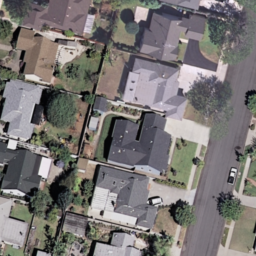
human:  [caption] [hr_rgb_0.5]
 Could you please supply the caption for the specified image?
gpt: Many houses with plants surrounded in the medium residential area .

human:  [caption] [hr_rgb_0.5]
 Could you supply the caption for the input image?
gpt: A medium residential area with houses and trees .

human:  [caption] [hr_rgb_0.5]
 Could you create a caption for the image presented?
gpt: It is a medium residential area .

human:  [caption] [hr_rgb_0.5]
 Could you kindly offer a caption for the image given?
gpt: A medium residential area with a road beside .

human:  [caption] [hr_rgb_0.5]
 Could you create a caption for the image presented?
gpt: This is a medium residential area with a road beside .